Question: I want to create a navigationbar like the one on the image

I know hot to make the 4 borders rounded but I need only the top borders to be rounded....
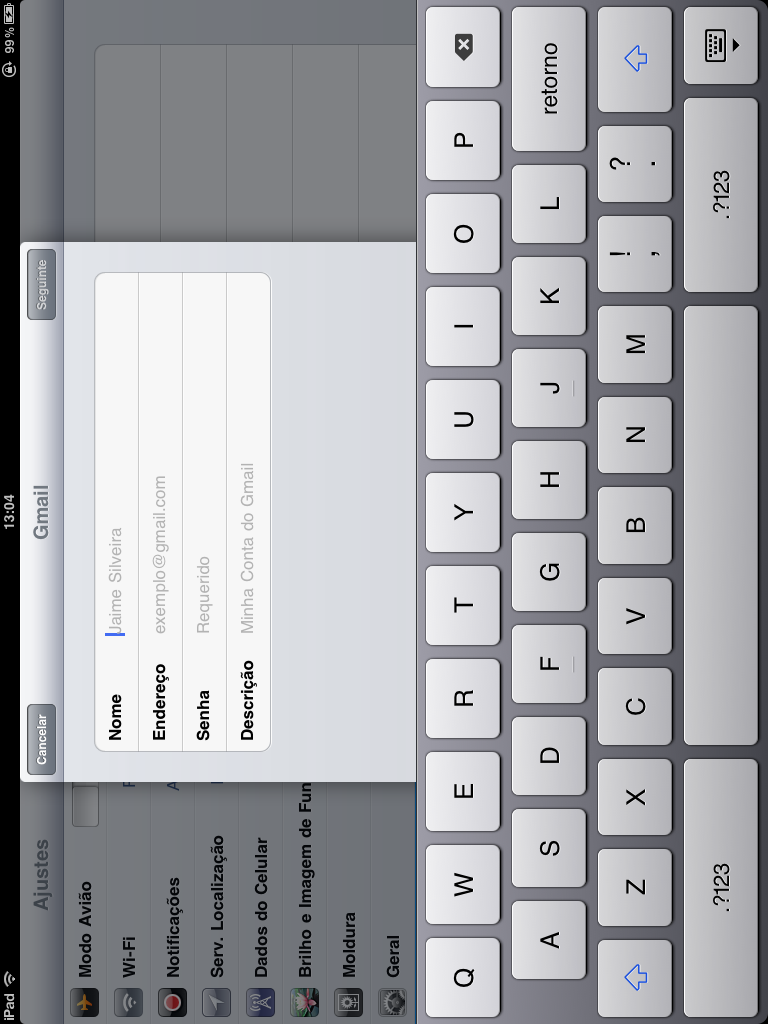
Answer: You could use an image with rounded corners at the top and square corners at the bottom.
Alternatively, check out this <URL>.